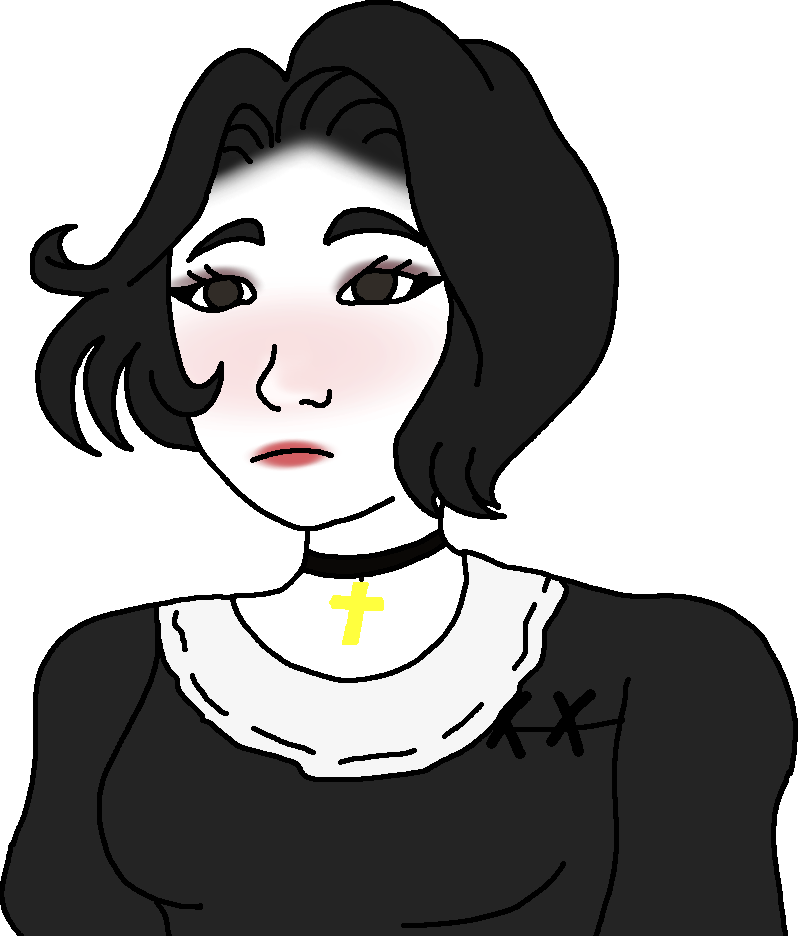
Label: 5_Doomer_Girl